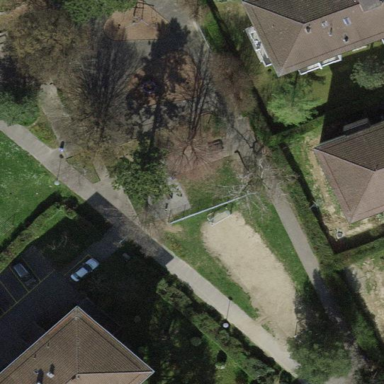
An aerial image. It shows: Park.